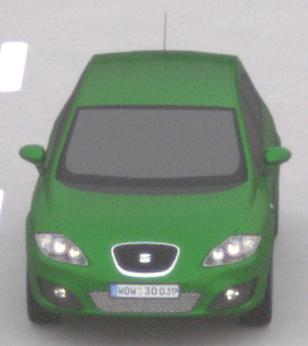
Make: SEAT
Model: Leon 1.4
Detailed model: Leon (1P)
Model produced from: 2009/04
Model produced until: 2010/08
Doors: 5
Color: green
Road condition: dry road
Daytime: sunrise or sunset
Contrast: low contrast